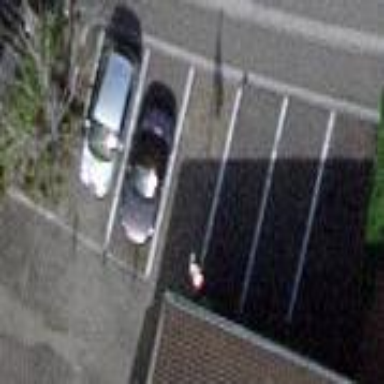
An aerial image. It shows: Street-side parking area.